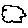
Label: cloud